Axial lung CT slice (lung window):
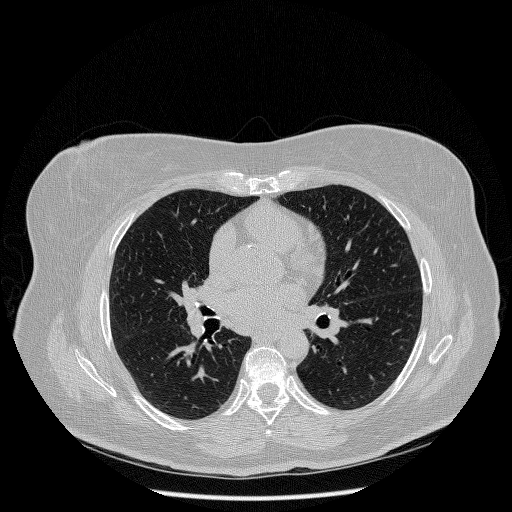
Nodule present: no